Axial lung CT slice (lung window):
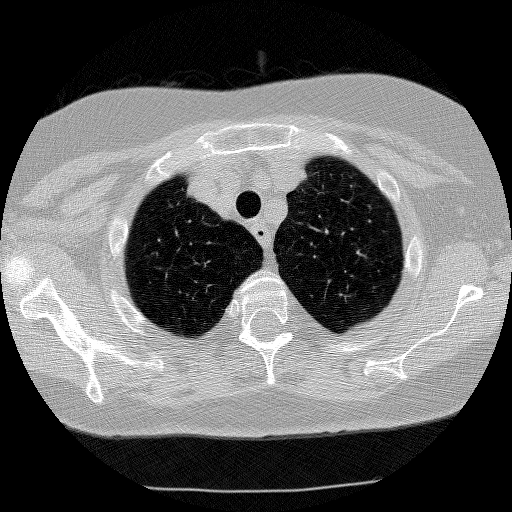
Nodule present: no